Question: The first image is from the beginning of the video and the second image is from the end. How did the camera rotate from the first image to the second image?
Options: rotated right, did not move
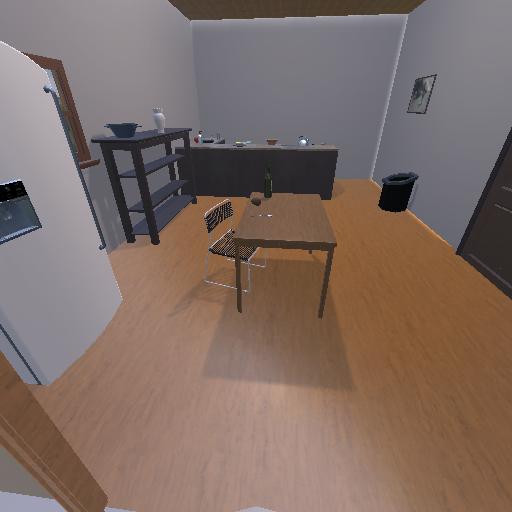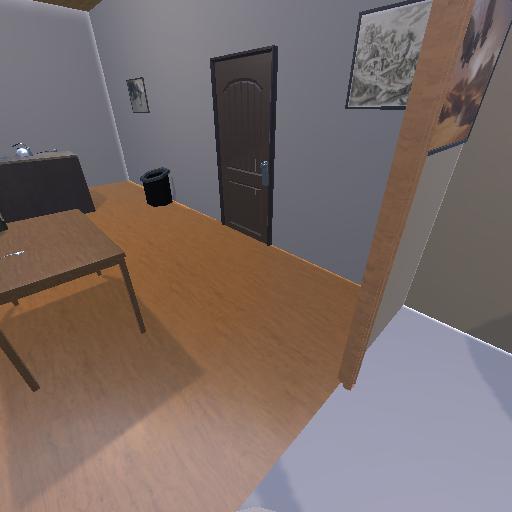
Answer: rotated right